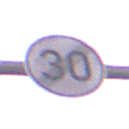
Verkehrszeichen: EndeGeschwindigkeit30
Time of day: SunriseSunset
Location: Outdoor (Nature)
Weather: PartlyCloudy
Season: NotSpecified
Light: Natural